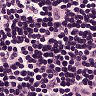
Metastatic tissue present: no